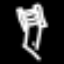
Label: chair